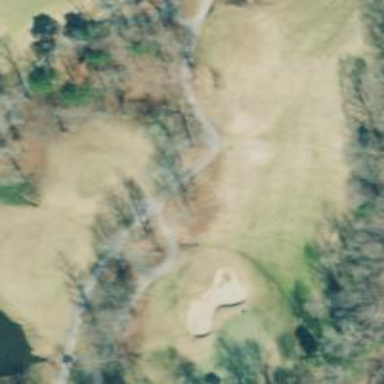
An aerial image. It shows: Path used for both walking and golf.